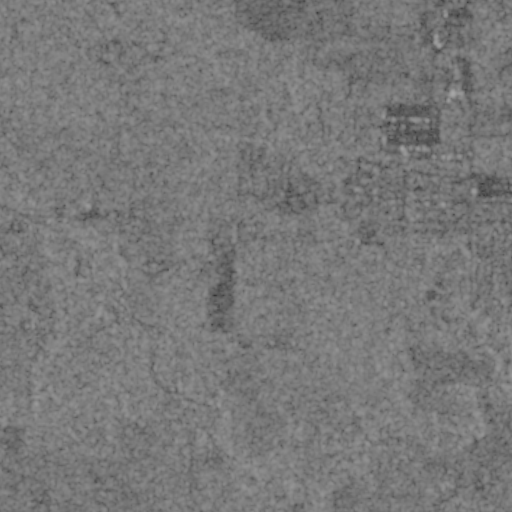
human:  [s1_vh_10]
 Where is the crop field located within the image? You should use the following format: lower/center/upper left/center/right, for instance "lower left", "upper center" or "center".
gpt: The crop field is located in the upper right of the image.
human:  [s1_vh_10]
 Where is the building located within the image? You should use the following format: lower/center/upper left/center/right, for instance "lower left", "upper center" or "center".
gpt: The building is located in the center right of the image.
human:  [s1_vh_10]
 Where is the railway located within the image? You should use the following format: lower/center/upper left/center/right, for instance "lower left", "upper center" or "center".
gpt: The railway is located in the upper right of the image.
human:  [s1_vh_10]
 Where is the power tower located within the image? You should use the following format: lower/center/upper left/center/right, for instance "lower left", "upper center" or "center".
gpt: There is no power tower in the image.

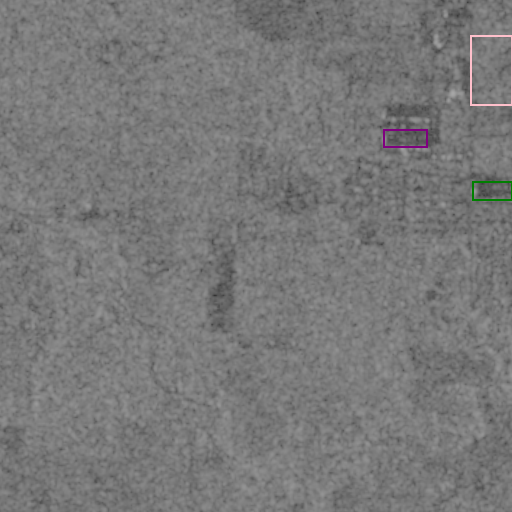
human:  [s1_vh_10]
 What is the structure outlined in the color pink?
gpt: The structure outlined in pink is a crop field.
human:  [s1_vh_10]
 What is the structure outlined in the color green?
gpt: The structure outlined in green is a building.
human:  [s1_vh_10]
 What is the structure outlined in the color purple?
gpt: The structure outlined in purple is a building.
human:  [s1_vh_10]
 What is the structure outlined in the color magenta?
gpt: There is no magenta outline.